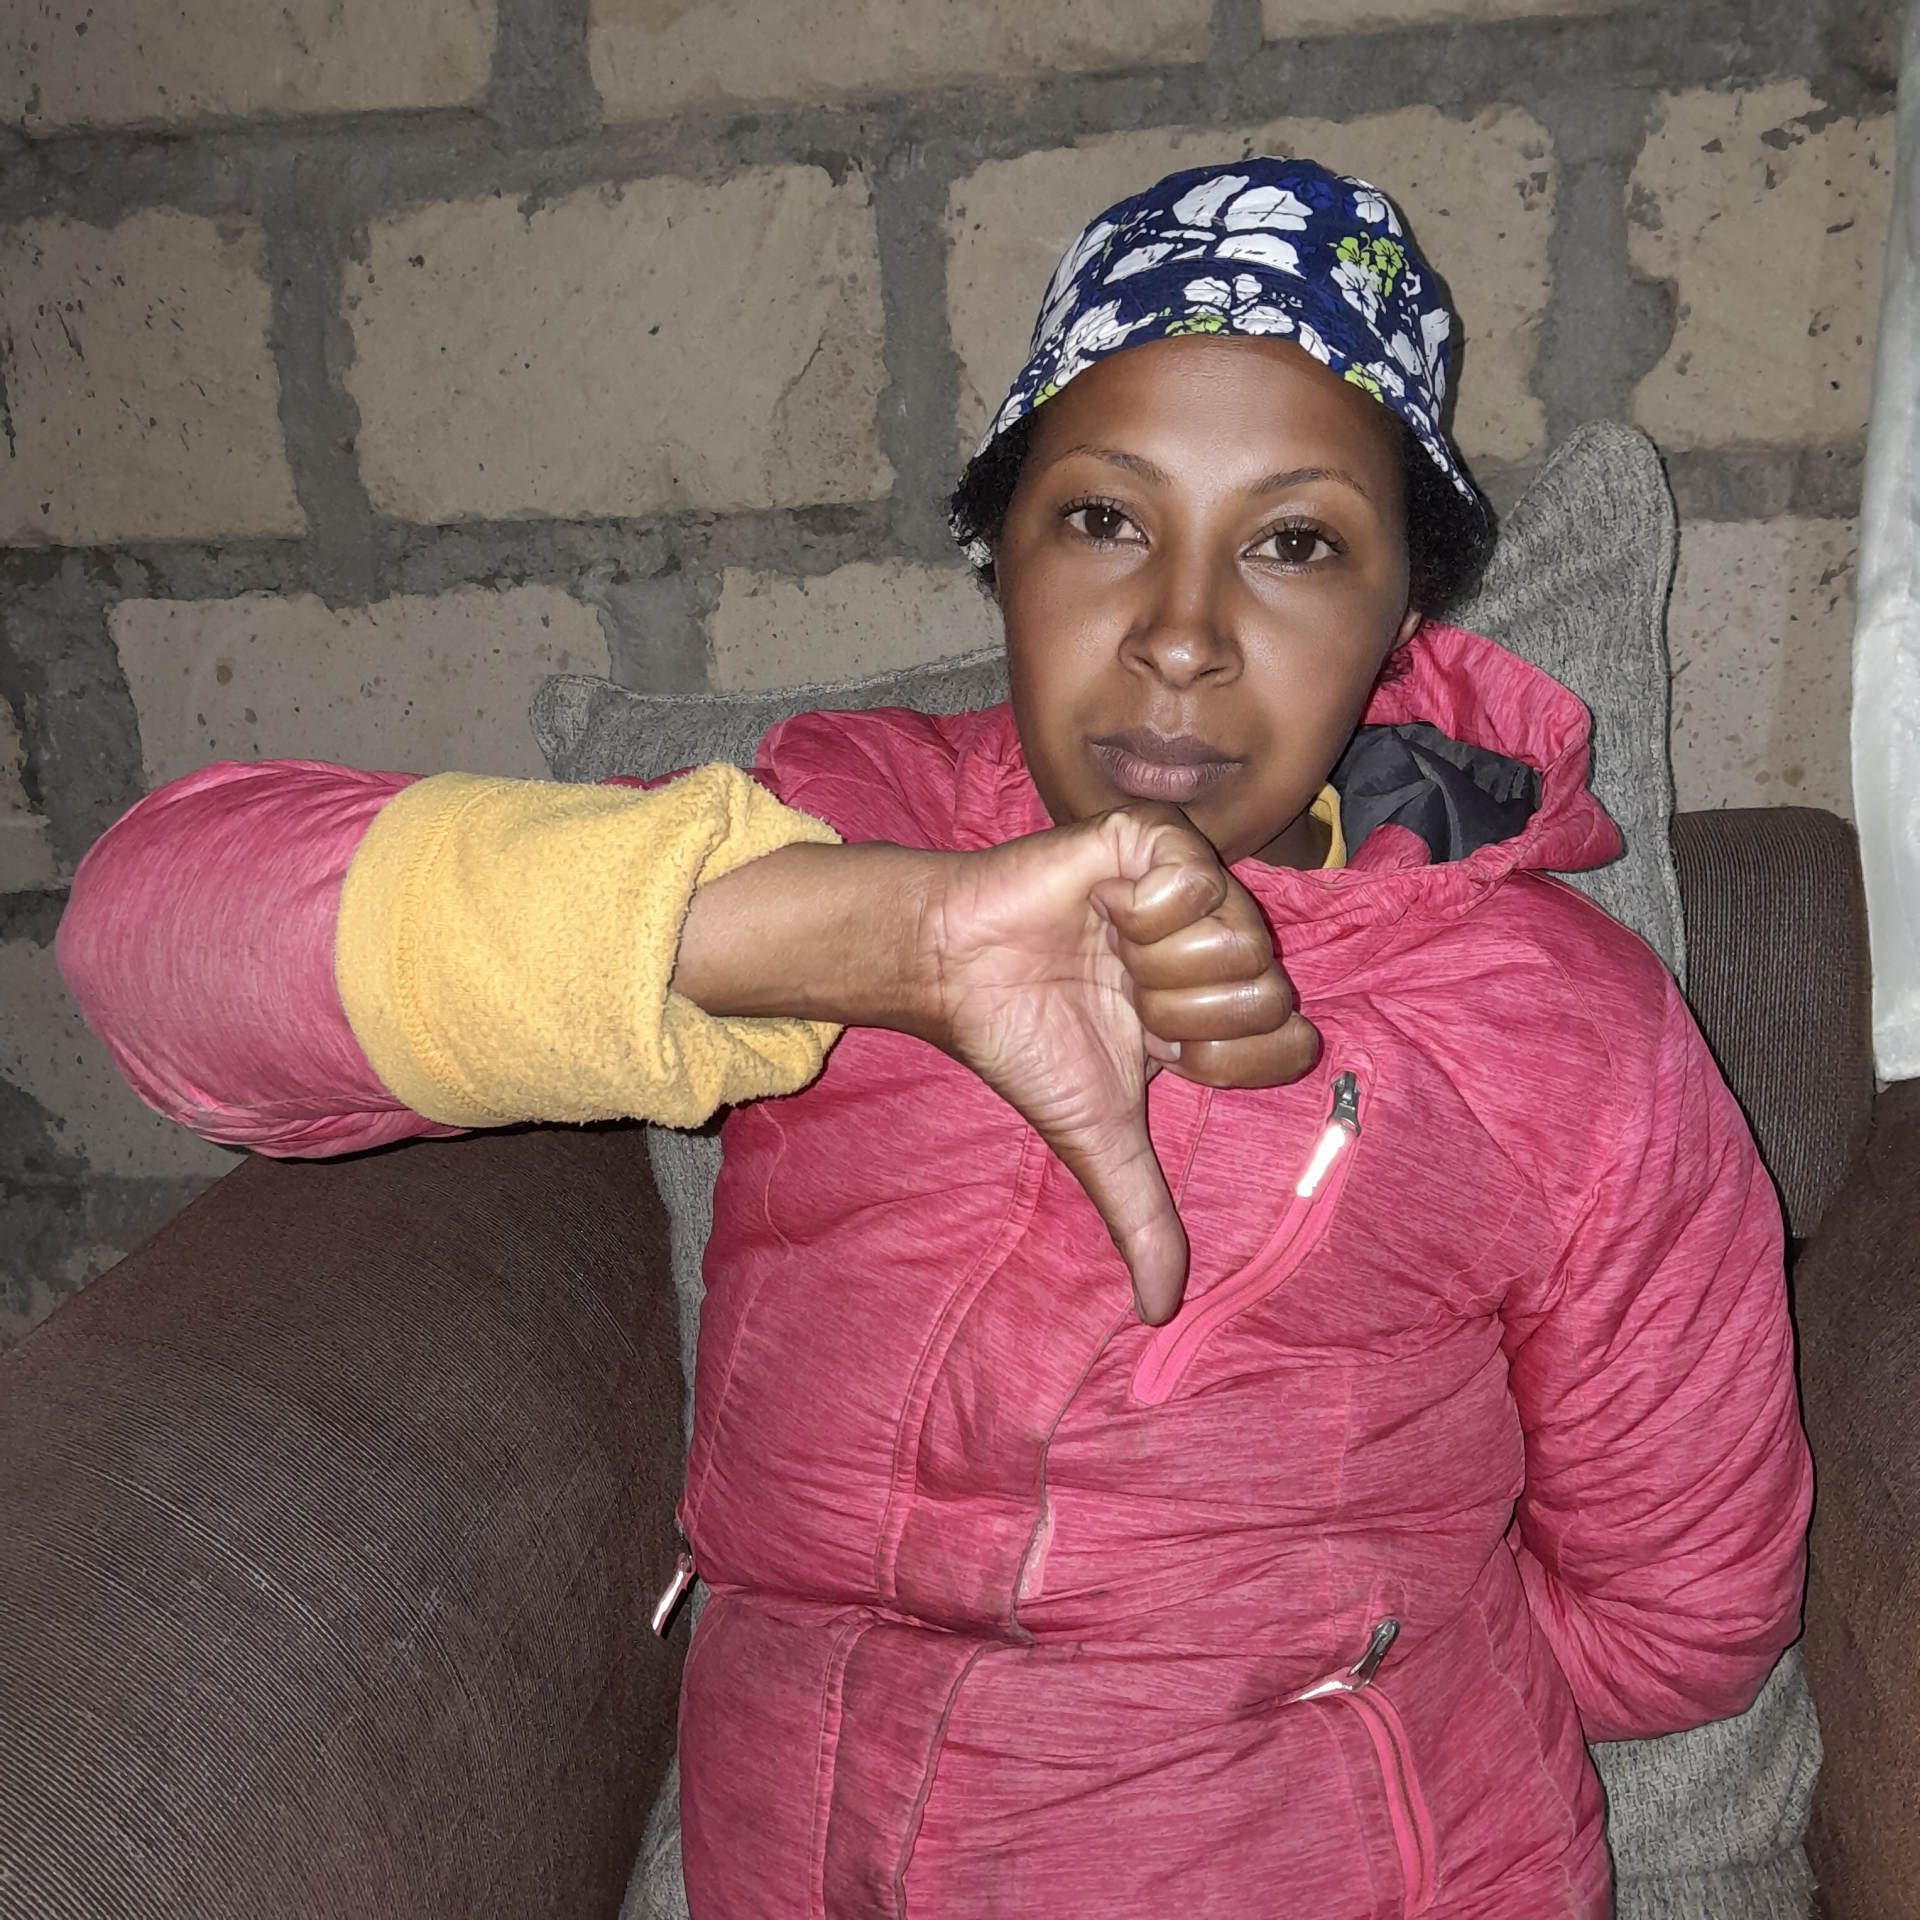
Label: clear